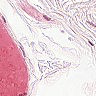
Metastatic tissue present: no